Aerial crown-view tile of a tropical tree (Barro Colorado Island, Panama), acquired 20250317:
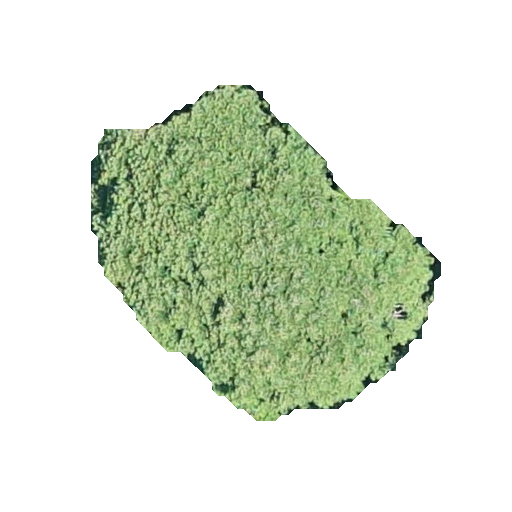
Species: Jacaranda copaia
GBIF accepted scientific name: Jacaranda copaia
Crown area: 111.792 m²